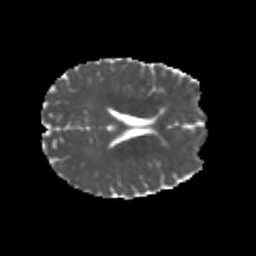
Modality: MD
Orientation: axial
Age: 24
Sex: male
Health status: healthy
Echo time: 0.074 s